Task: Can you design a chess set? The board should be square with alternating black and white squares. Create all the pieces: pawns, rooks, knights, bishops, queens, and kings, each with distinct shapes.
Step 4045:
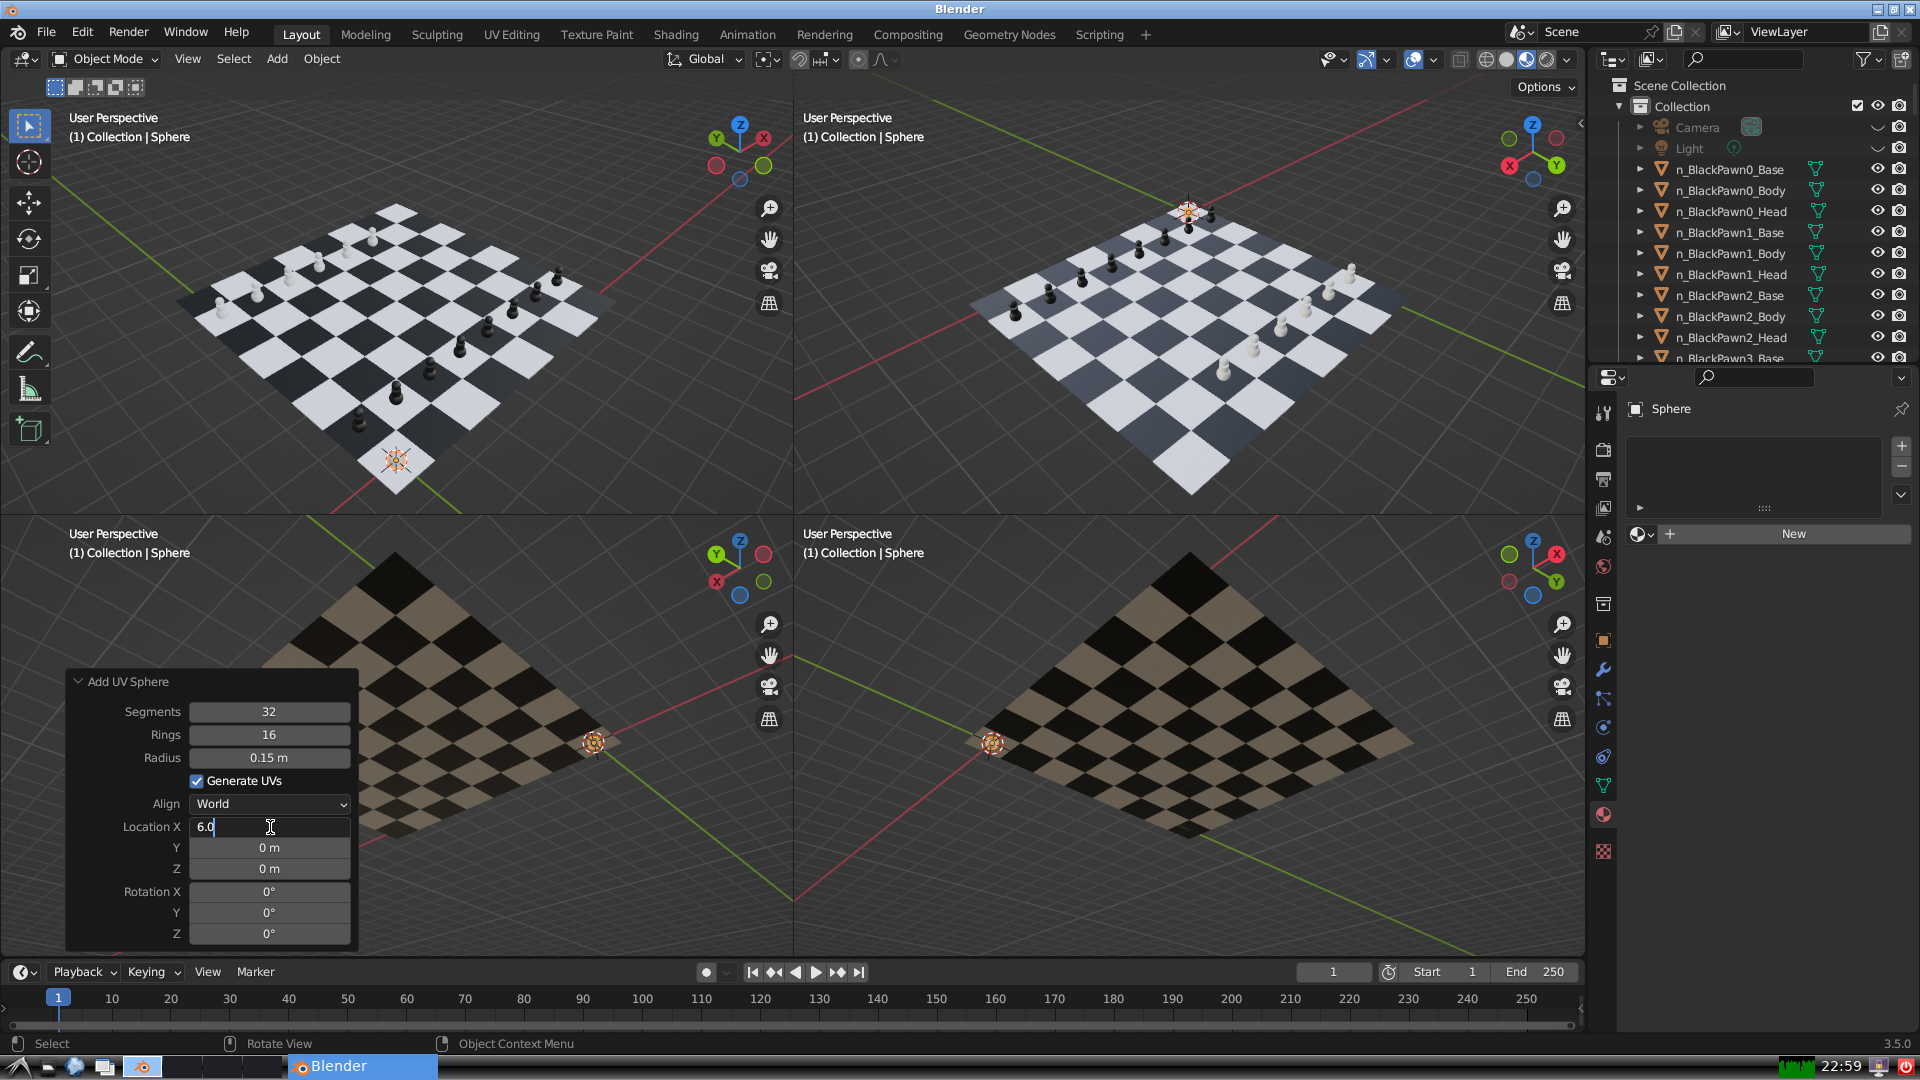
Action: {"key_press": ['Return']}